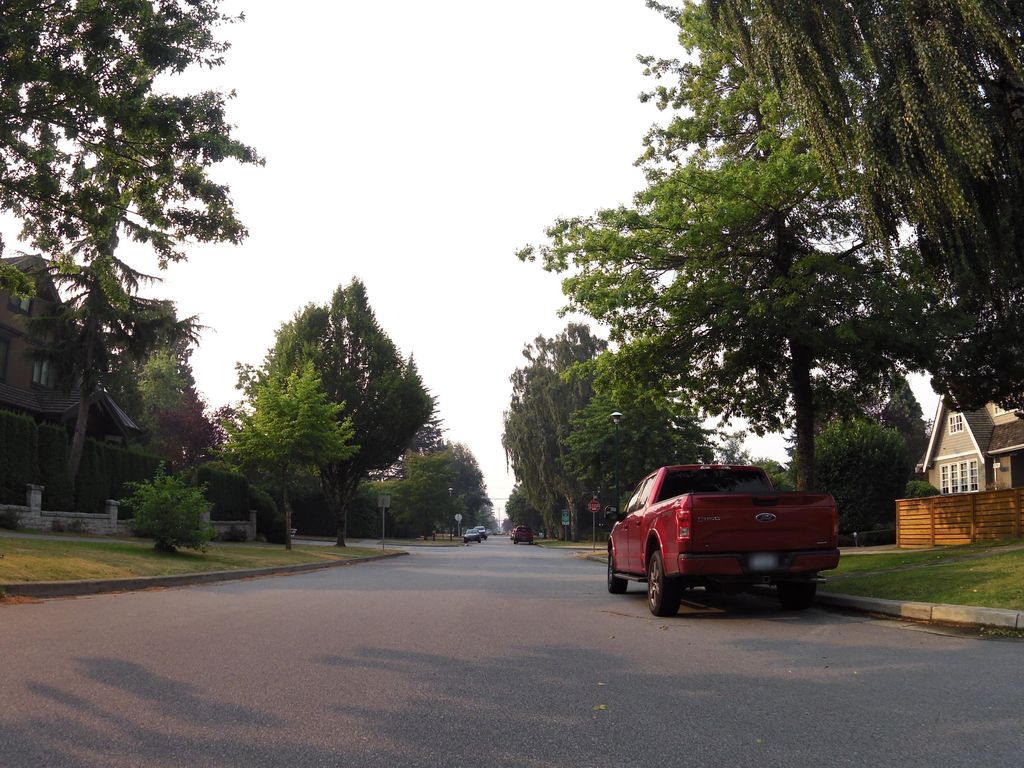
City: vancouver